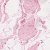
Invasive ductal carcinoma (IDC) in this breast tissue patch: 0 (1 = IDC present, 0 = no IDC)